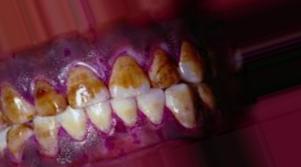
Condition: Tooth Discoloration